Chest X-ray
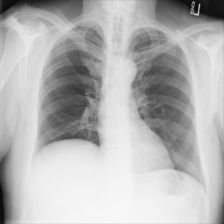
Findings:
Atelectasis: negative
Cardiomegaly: negative
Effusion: negative
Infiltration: negative
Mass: negative
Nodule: negative
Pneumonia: negative
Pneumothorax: negative
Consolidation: negative
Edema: negative
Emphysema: negative
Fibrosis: negative
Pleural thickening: negative
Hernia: negative